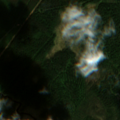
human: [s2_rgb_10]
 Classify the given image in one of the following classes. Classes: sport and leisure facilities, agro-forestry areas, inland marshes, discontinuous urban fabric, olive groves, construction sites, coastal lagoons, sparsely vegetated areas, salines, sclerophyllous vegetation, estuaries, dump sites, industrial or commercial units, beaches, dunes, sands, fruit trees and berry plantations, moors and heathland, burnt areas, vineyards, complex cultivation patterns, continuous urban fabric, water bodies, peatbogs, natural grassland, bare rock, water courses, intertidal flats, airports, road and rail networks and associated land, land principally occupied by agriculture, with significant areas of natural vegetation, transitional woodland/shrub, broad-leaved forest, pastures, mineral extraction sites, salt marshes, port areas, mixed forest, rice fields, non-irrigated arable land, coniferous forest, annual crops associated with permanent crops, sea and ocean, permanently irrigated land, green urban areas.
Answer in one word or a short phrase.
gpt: coniferous forest, mixed forest, transitional woodland/shrub